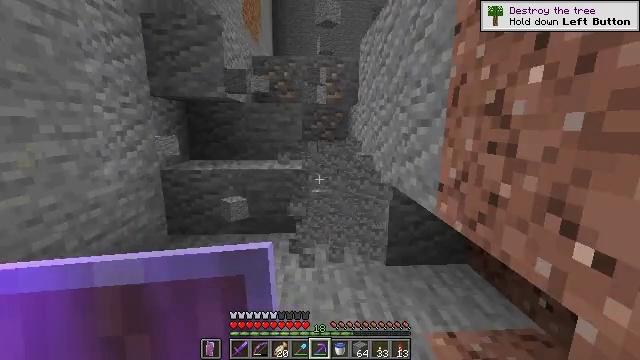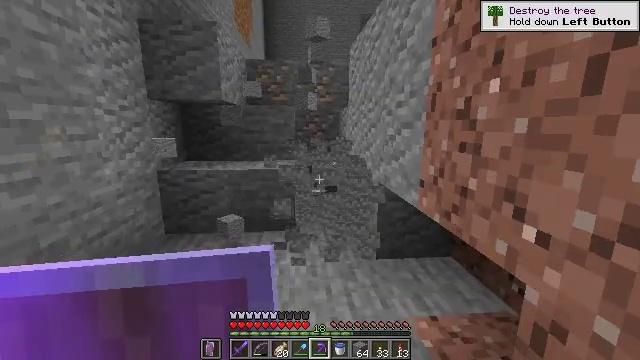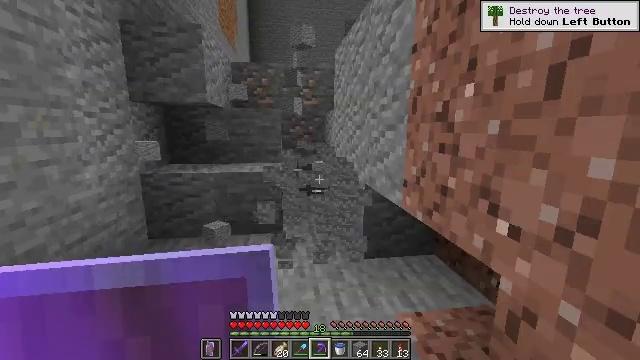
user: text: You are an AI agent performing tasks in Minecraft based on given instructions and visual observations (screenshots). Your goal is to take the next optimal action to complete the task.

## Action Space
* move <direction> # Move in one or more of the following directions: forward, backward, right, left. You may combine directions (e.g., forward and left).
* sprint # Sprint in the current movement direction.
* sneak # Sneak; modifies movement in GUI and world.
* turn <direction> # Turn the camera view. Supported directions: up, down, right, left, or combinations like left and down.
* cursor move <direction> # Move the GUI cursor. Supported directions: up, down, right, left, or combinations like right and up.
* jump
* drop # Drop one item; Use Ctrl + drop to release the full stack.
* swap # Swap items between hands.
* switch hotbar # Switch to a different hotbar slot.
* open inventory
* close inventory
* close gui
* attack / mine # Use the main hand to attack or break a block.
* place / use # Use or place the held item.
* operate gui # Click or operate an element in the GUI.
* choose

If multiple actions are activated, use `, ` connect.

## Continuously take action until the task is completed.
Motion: motion action
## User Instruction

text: Gather stone by using a pickaxe.
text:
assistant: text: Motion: turn right, attack / mine
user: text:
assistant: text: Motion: turn right, attack / mine
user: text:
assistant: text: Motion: attack / mine